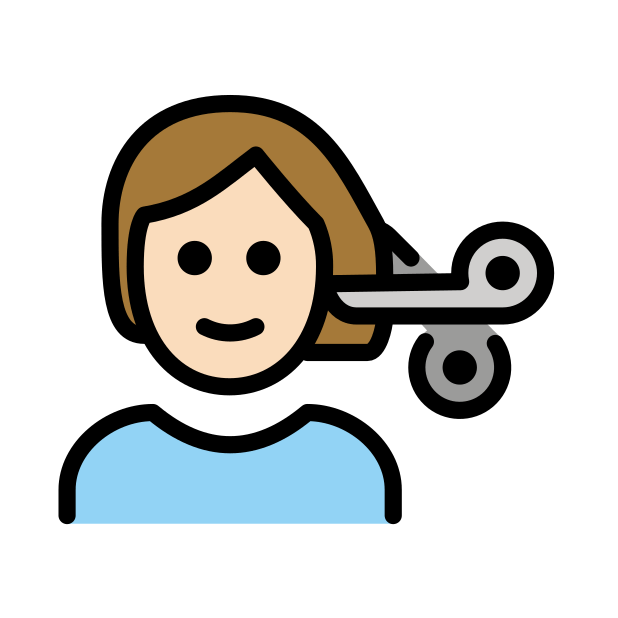
person getting haircut: light skin tone